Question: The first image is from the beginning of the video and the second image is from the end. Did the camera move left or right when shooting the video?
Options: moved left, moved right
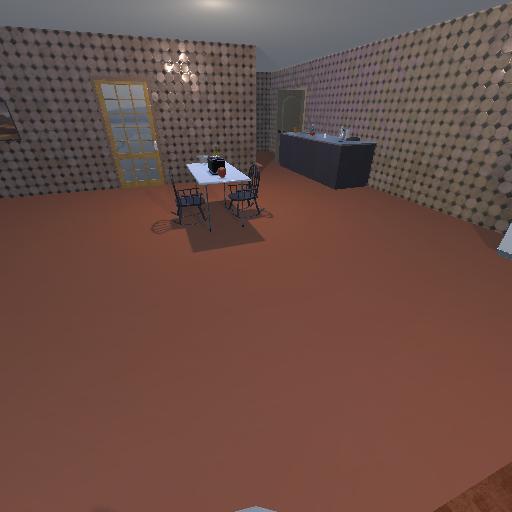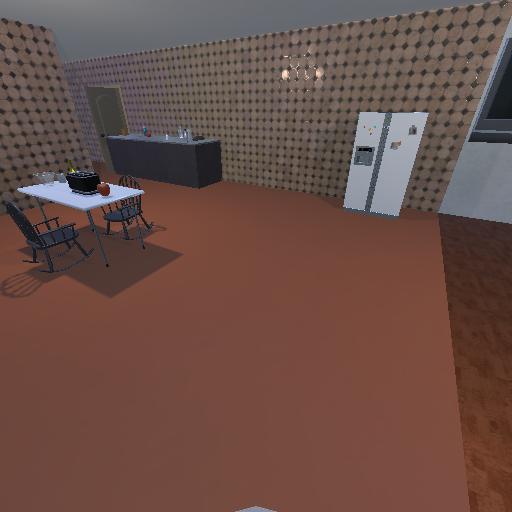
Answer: moved left